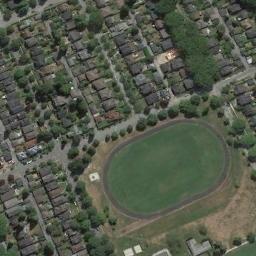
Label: ground_track_field